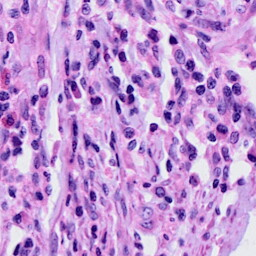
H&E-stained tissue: Cervix